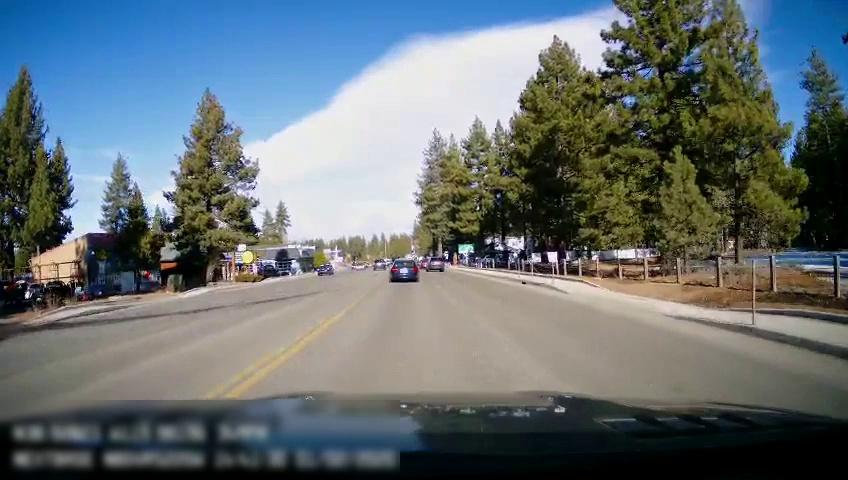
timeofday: Day
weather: Sunny
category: Drivable Space
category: Vehicles | SUV
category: Vehicles | Car
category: Vehicles | SUV
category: Lanes | Opposite Lane
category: Lanes | Current Lane
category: Lanes | Opposite Lane
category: Traffic | Signs